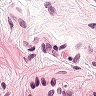
Metastatic tissue present: no